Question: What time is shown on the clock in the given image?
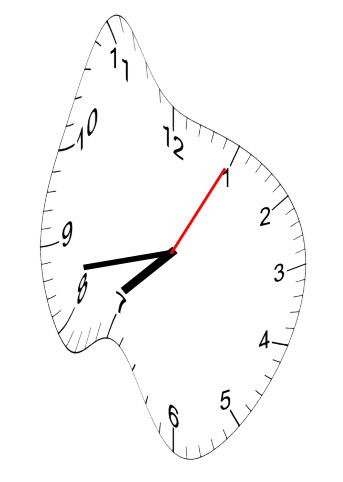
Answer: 07:43:05